Field crop: maize
Growth stage: 1
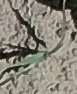
Species: sorghum